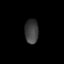
Tissue: skin
Cell type: Fibroblasts
Senescence score: 0.6845
Nuclear area (px): 330
Mean DAPI intensity: 61.118